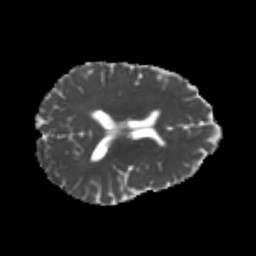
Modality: MD
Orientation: axial
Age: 20
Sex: female
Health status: healthy
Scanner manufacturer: philips
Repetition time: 7.476 s
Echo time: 0.08753 s